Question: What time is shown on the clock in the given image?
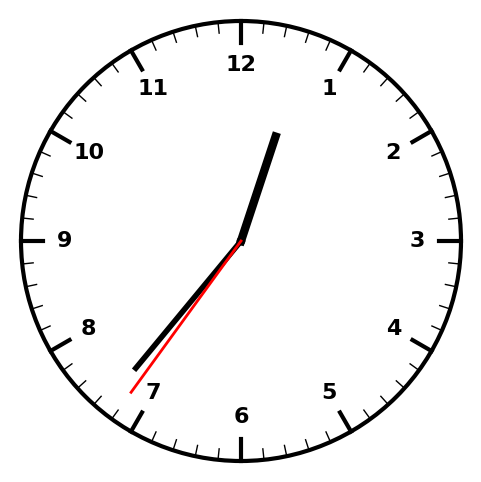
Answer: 12:36:36